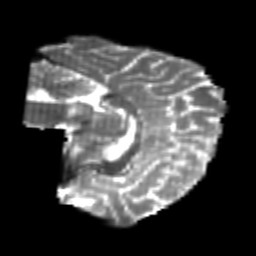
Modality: T2w
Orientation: sagittal
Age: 22
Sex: female
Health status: healthy
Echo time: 0.074 s